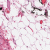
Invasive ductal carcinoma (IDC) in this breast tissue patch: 0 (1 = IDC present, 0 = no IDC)